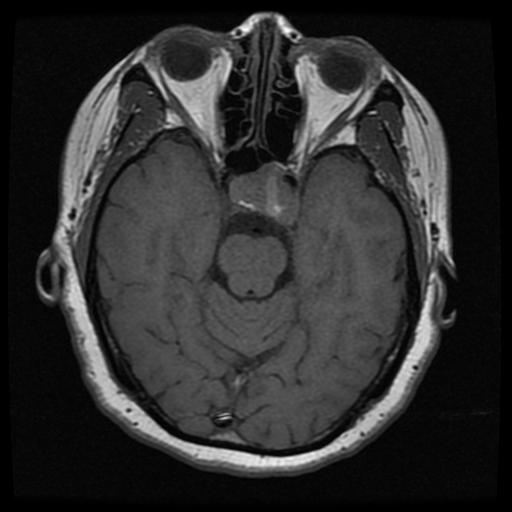
Label: pituitary